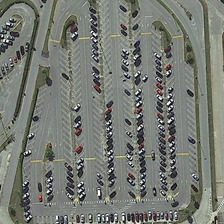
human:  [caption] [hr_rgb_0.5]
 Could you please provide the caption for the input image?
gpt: many cars are parked in a large parking lot .

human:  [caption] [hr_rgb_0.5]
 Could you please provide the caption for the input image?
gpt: many cars are parked in a large parking lot .

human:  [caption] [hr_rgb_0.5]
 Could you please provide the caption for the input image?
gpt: many cars are parked in a large parking lot .

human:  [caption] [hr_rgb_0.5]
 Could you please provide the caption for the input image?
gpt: many cars are parked in a large parking lot .

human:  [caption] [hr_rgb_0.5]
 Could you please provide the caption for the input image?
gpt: many cars are parked in a large parking lot .